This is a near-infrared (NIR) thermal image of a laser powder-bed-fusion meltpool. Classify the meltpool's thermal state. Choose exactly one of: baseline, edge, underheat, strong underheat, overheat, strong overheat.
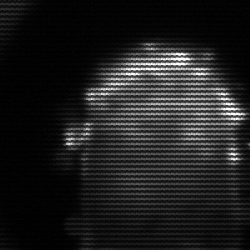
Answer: baseline